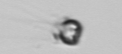
Label: Apedinella